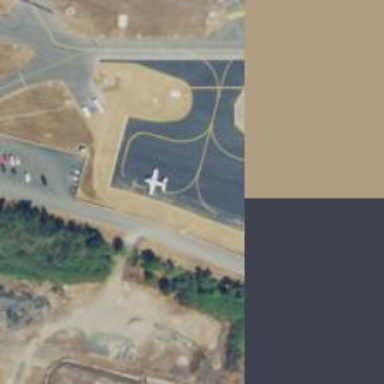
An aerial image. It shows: View of taxiway at the airport.